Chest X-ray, PA view. Patient: 41 years old, sex M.
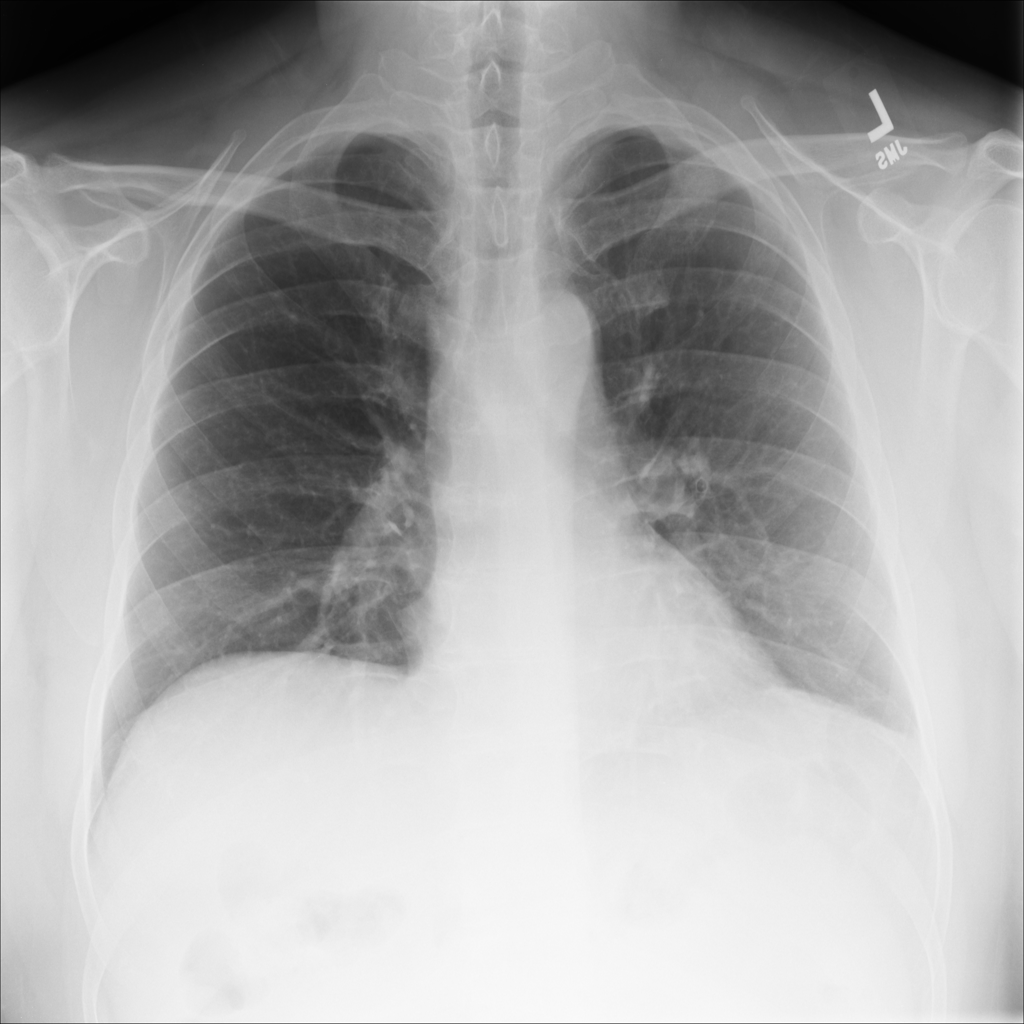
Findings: No Finding